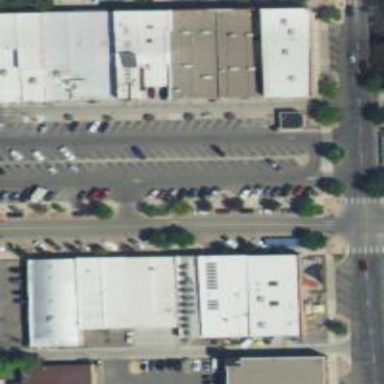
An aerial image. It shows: Parking space.